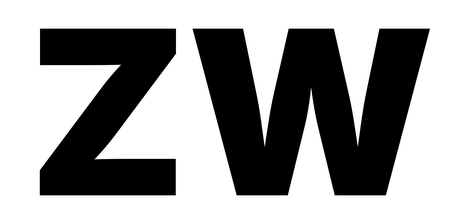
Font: Inter_Black